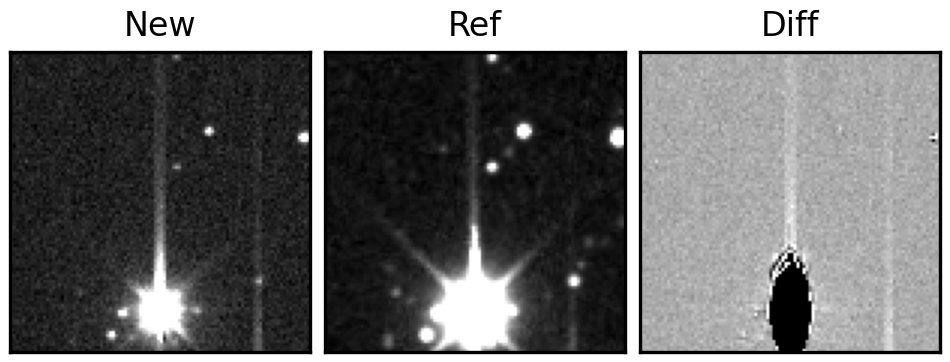
Label: bogus